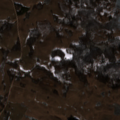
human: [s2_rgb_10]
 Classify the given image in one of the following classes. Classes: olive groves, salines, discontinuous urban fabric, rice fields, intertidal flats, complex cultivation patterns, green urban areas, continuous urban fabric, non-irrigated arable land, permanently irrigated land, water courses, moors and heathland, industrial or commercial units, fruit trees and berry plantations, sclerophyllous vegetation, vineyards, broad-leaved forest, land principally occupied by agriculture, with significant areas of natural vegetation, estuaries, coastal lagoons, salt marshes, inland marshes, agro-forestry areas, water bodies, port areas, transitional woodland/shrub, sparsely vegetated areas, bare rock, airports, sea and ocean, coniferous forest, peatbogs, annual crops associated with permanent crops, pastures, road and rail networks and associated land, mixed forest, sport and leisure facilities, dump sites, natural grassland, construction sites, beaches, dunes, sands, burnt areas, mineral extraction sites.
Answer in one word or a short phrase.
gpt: pastures, land principally occupied by agriculture, with significant areas of natural vegetation, mixed forest